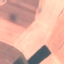
Land use / land cover: AnnualCrop